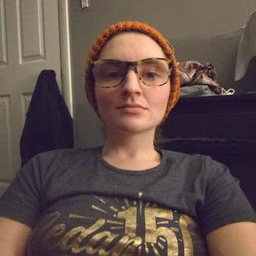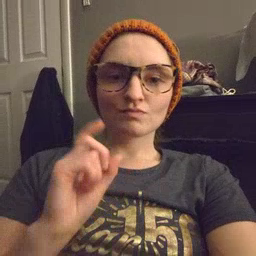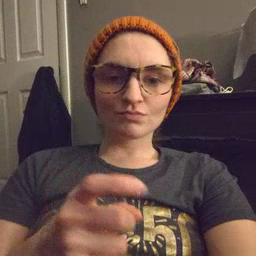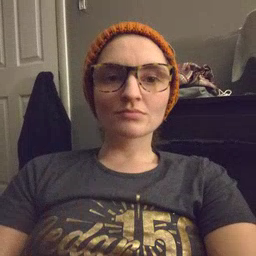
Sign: gift